Question: I'm wondering on how can I do to find, in a random matrix, each same elements from a particular point, and around this point.
It's easier to explain in an example :

So, in green it is the point that the player chooses. How can I get the position of all these "X" (only lines and columns, not diagonal) ? I thought about an algorithm like Dijkstra or Bellman Ford ?
I hope you understand, and sorry for my bad english.
Thanks
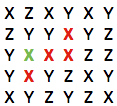
Answer: Something like <URL> is probably what you're looking for.
DFS:
- Start at the chosen cell.- Recursively explore in all directions, but don't explore already visited cells.